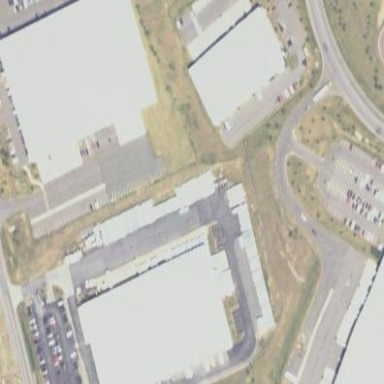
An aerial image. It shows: Warehouse building.